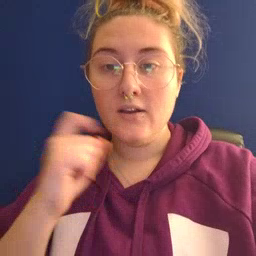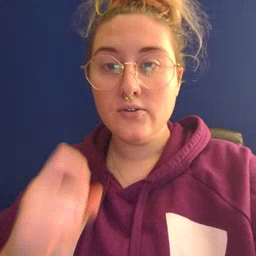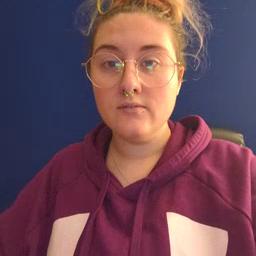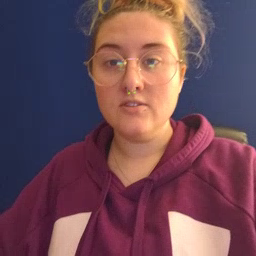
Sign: dryer